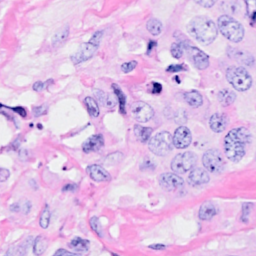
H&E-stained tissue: Breast